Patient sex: M
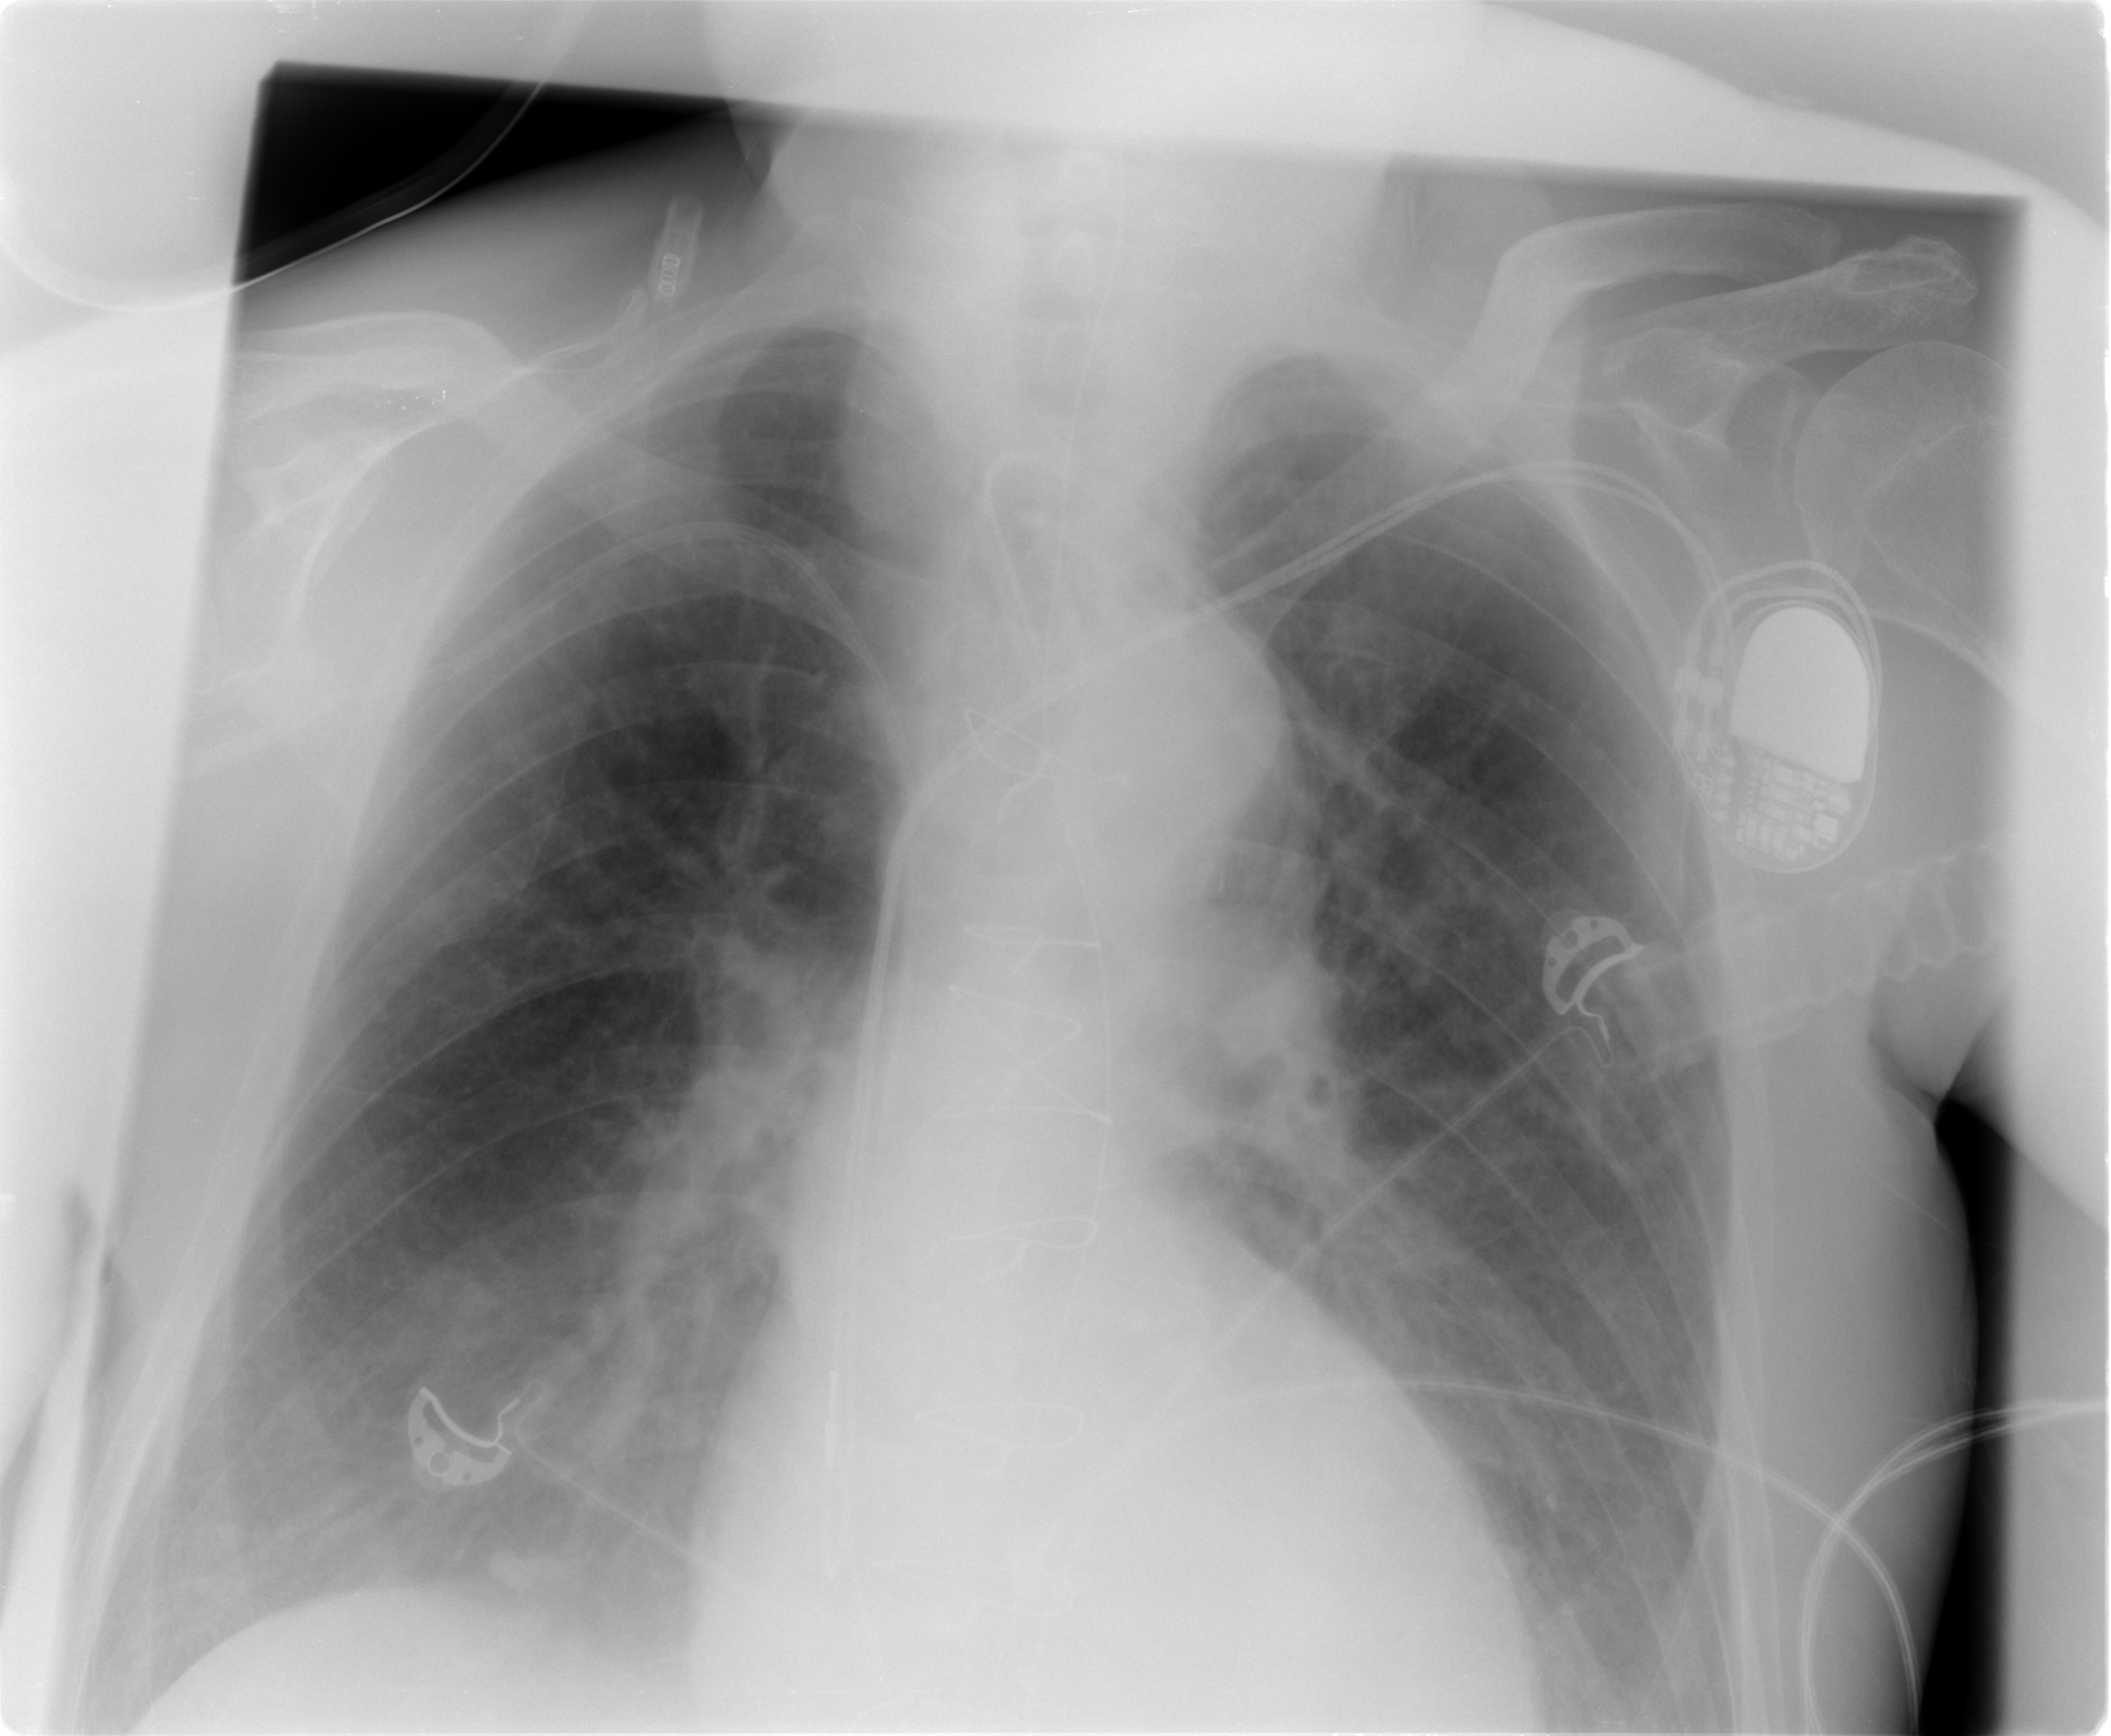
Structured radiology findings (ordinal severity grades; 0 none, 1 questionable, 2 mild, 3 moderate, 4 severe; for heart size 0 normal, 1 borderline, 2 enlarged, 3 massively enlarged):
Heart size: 2
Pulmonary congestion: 2
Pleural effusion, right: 2
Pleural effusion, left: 2
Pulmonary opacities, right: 0
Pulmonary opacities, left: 0
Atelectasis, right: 2
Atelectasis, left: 2